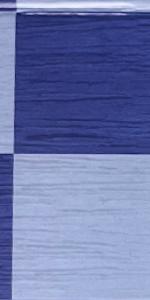
Label: Empty